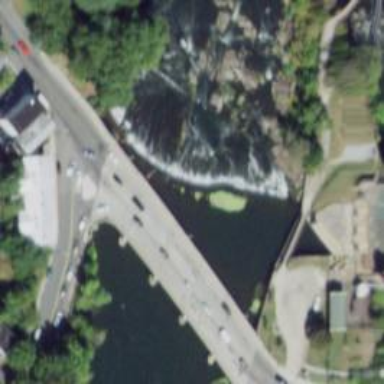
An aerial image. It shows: Weir in waterway.